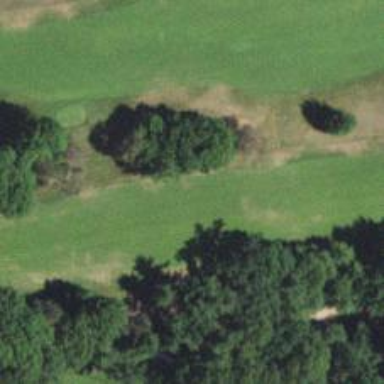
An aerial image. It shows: View of golf hole.